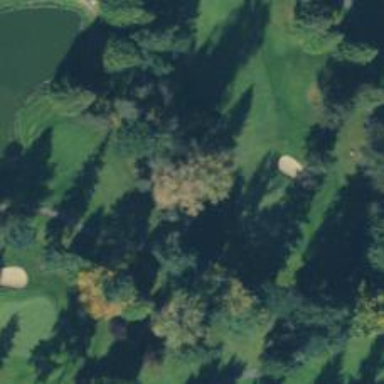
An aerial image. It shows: Golf cartpath that is also road path.